Question: I have following query, which I want to optimize.
'''
SELECT
a.household_id household_id,
age_of_youngest_woman,
b.number_of_children,
c.number_of_men,
fertility_cond_prob_number_of_children.cond_prob cond_prob_number_of_children,
fertility_cond_age.cond_prob cond_prob_age,
fertility_cond_prob_number_of_children.cond_prob * fertility_cond_age.cond_prob total_cond_prob,
random() <= (874. / 1703.) is_newborn_male
FROM
(
SELECT household_id, MIN(age) age_of_youngest_woman
FROM person
WHERE
(user_id = 1) and
(gender = 'FEMALE') and
(age >= 18)
GROUP BY household_id
) a
LEFT JOIN
(
SELECT household_id, COUNT(*) number_of_children
FROM person
WHERE
(user_id = 1) and
(gender = 'CHILD')
GROUP BY household_id
) b ON (a.household_id = b.household_id)
LEFT JOIN
(
SELECT household_id, COUNT(*) number_of_men
FROM person
WHERE
(user_id = 1) and
(gender = 'MALE') and
(age >= 18)
GROUP BY household_id
) c ON (a.household_id = c.household_id)
LEFT JOIN fertility_cond_prob_number_of_children ON (fertility_cond_prob_number_of_children.number_of_children = b.number_of_children)
LEFT JOIN fertility_cond_age ON (fertility_cond_age.age = age_of_youngest_woman)
WHERE
(c.number_of_men > 0) and
(random() <= (fertility_cond_prob_number_of_children.cond_prob * fertility_cond_age.cond_prob))
'''
'EXPLAIN ANALYZE' returns following information:
'''
Merge Join (cost=20366.67..853430.69 rows=34797455 width=44) (actual time=1330.609..1641.402 rows=224 loops=1)
Merge Cond: (c.household_id = public.person.household_id)
-> Sort (cost=4806.12..4829.66 rows=9416 width=16) (actual time=492.839..546.397 rows=25098 loops=1)
Sort Key: c.household_id
Sort Method: external merge Disk: 640kB
-> Subquery Scan on c (cost=3972.76..4184.62 rows=9416 width=16) (actual time=232.953..367.689 rows=25259 loops=1)
-> HashAggregate (cost=3972.76..4090.46 rows=9416 width=8) (actual time=232.946..288.922 rows=25259 loops=1)
Filter: (count(*) > 0)
-> Seq Scan on person (cost=0.00..3737.68 rows=31344 width=8) (actual time=7.366..137.853 rows=38497 loops=1)
Filter: ((age >= 18) AND (user_id = 1) AND ((gender)::text = 'MALE'::text))
Rows Removed by Filter: 64856
-> Materialize (cost=15560.55..67482.77 rows=739113 width=44) (actual time=836.591..1049.115 rows=352 loops=1)
-> Merge Join (cost=15560.55..65634.99 rows=739113 width=44) (actual time=836.577..1047.666 rows=352 loops=1)
Merge Cond: (public.person.household_id = b.household_id)
Join Filter: (random() <= (fertility_cond_prob_number_of_children.cond_prob * fertility_cond_age.cond_prob))
Rows Removed by Join Filter: 11054
-> Sort (cost=4728.64..4747.85 rows=7684 width=20) (actual time=451.992..506.614 rows=26755 loops=1)
Sort Key: public.person.household_id
Sort Method: external merge Disk: 888kB
-> Hash Join (cost=3912.57..4232.73 rows=7684 width=20) (actual time=208.538..357.160 rows=26755 loops=1)
Hash Cond: ((min(public.person.age)) = fertility_cond_age.age)
-> HashAggregate (cost=3908.20..4010.65 rows=10245 width=12) (actual time=208.048..263.094 rows=26755 loops=1)
-> Seq Scan on person (cost=0.00..3737.68 rows=34104 width=12) (actual time=1.612..111.773 rows=42369 loops=1)
Filter: ((age >= 18) AND (user_id = 1) AND ((gender)::text = 'FEMALE'::text))
Rows Removed by Filter: 60984
-> Hash (cost=2.50..2.50 rows=150 width=12) (actual time=0.464..0.464 rows=150 loops=1)
Buckets: 1024 Batches: 1 Memory Usage: 6kB
-> Seq Scan on fertility_cond_age (cost=0.00..2.50 rows=150 width=12) (actual time=0.019..0.233 rows=150 loops=1)
-> Materialize (cost=10831.91..11120.48 rows=57715 width=24) (actual time=380.522..455.086 rows=14412 loops=1)
-> Sort (cost=10831.91..10976.20 rows=57715 width=24) (actual time=380.504..411.816 rows=14412 loops=1)
Sort Key: b.household_id
Sort Method: external merge Disk: 480kB
-> Merge Join (cost=4205.69..5081.12 rows=57715 width=24) (actual time=221.294..301.093 rows=14412 loops=1)
Merge Cond: (fertility_cond_prob_number_of_children.number_of_children = b.number_of_children)
-> Sort (cost=135.34..140.19 rows=1940 width=12) (actual time=0.098..0.107 rows=7 loops=1)
Sort Key: fertility_cond_prob_number_of_children.number_of_children
Sort Method: quicksort Memory: 17kB
-> Seq Scan on fertility_cond_prob_number_of_children (cost=0.00..29.40 rows=1940 width=12) (actual time=0.015..0.051 rows=25 loops=1)
-> Sort (cost=4070.35..4085.23 rows=5950 width=16) (actual time=221.176..247.951 rows=14412 loops=1)
Sort Key: b.number_of_children
Sort Method: quicksort Memory: 819kB
-> Subquery Scan on b (cost=3578.32..3697.32 rows=5950 width=16) (actual time=118.096..193.664 rows=14412 loops=1)
-> HashAggregate (cost=3578.32..3637.82 rows=5950 width=8) (actual time=118.090..147.604 rows=14412 loops=1)
-> Seq Scan on person (cost=0.00..3479.30 rows=19806 width=8) (actual time=30.973..70.129 rows=20025 loops=1)
Filter: ((user_id = 1) AND ((gender)::text = 'CHILD'::text))
Rows Removed by Filter: 83328
'''
What can I do in order to improve performance of the query?
I tried to add indices, but this made things (the query runs faster without indices).
:
Query
'''
SELECT
a.household_id household_id,
age_of_youngest_woman,
a.number_of_children,
a.number_of_men,
fertility_cond_prob_number_of_children.cond_prob cond_prob_number_of_children,
fertility_cond_age.cond_prob cond_prob_age,
fertility_cond_prob_number_of_children.cond_prob * fertility_cond_age.cond_prob total_cond_prob,
random() <= (874. / 1703.) is_newborn_male
FROM
(SELECT
household_id,
MIN(CASE WHEN
(gender = 'FEMALE') and
(age >= 18)
THEN age
END) age_of_youngest_woman,
COUNT(CASE WHEN (gender = 'CHILD')
THEN 1
END) number_of_children,
COUNT(CASE WHEN (gender = 'MALE') and
(age >= 18)
THEN 1
END) number_of_men
FROM person
WHERE user_id = 1
GROUP BY household_id) a
JOIN fertility_cond_prob_number_of_children ON (fertility_cond_prob_number_of_children.number_of_children = a.number_of_children)
JOIN fertility_cond_age ON (fertility_cond_age.age = a.age_of_youngest_woman)
WHERE
(a.number_of_men > 0) and
(random() <= (fertility_cond_prob_number_of_children.cond_prob * fertility_cond_age.cond_prob))
'''
has following performance characteristics:
'''
Hash Join (cost=21783.55..21871.65 rows=6 width=44) (actual time=701.418..3042.547 rows=247 loops=1)
Hash Cond: ((min(CASE WHEN (((person.gender)::text = 'FEMALE'::text) AND (person.age >= 18)) THEN person.age ELSE NULL::integer END)) = fertility_cond_age.age)
Join Filter: (random() <= (fertility_cond_prob_number_of_children.cond_prob * fertility_cond_age.cond_prob))
Rows Removed by Join Filter: 18741
-> Nested Loop (cost=21779.17..21866.82 rows=19 width=36) (actual time=696.983..2949.993 rows=25647 loops=1)
Join Filter: ((count(CASE WHEN ((person.gender)::text = 'CHILD'::text) THEN 1 ELSE NULL::integer END)) = fertility_cond_prob_number_of_children.number_of_children)
Rows Removed by Join Filter: 615528
-> Seq Scan on fertility_cond_prob_number_of_children (cost=0.00..29.40 rows=1940 width=12) (actual time=0.007..0.098 rows=25 loops=1)
-> Materialize (cost=21779.17..21779.23 rows=2 width=28) (actual time=27.894..76.814 rows=25647 loops=25)
-> HashAggregate (cost=21779.17..21779.20 rows=2 width=50) (actual time=696.954..764.681 rows=25647 loops=1)
Filter: (count(CASE WHEN (((person.gender)::text = 'MALE'::text) AND (person.age >= 18)) THEN 1 ELSE NULL::integer END) > 0)
Rows Removed by Filter: 8112
-> Seq Scan on person (cost=0.00..21648.46 rows=4357 width=50) (actual time=13.910..343.198 rows=106158 loops=1)
Filter: (user_id = 1)
-> Hash (cost=2.50..2.50 rows=150 width=12) (actual time=0.480..0.480 rows=150 loops=1)
Buckets: 1024 Batches: 1 Memory Usage: 6kB
-> Seq Scan on fertility_cond_age (cost=0.00..2.50 rows=150 width=12) (actual time=0.016..0.235 rows=150 loops=1)
Total runtime: 3045.405 ms
'''

Table definitions:
'''
CREATE TABLE fertility_cond_prob_number_of_children(number_of_children integer, cond_prob double precision);
CREATE TABLE fertility_cond_age(age integer, cond_prob double precision);
CREATE TABLE fertility_households(household_id bigint, user_id bigint, age_of_woman integer, number_of_children integer);
CREATE TABLE person (
id SERIAL,
user_id bigint NOT NULL,
age integer NOT NULL,
monthly_income double precision NOT NULL,
gender character varying(10),
household_id bigint);
'''
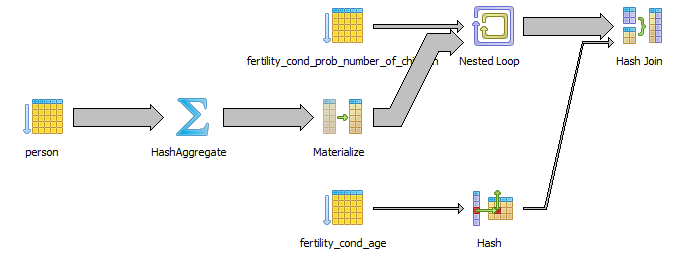
Answer: Try something like this:
'''
SELECT
a.household_id,
a.age_of_youngest_woman,
a.number_of_children,
a.number_of_men,
fertility_cond_prob_number_of_children.cond_prob cond_prob_number_of_children,
fertility_cond_age.cond_prob cond_prob_age,
fertility_cond_prob_number_of_children.cond_prob * fertility_cond_age.cond_prob total_cond_prob,
random() <= (874. / 1703.) is_newborn_male
FROM
(SELECT household_id,
MIN(CASE WHEN (gender = 'FEMALE')
and (age >= 18)
THEN age
END) age_of_youngest_woman,
COUNT(CASE WHEN (gender = 'CHILD')
THEN 1
END) number_of_children,
COUNT(CASE WHEN (gender = 'MALE')
and (age >= 18)
THEN 1
END) number_of_men
FROM person
WHERE user_id = 1
GROUP BY household_id) a
JOIN fertility_cond_prob_number_of_children ON (fertility_cond_prob_number_of_children.number_of_children = a.number_of_children)
JOIN fertility_cond_age ON (fertility_cond_age.age = a.age_of_youngest_woman)
WHERE
(a.number_of_men > 0) and
(random() <= (fertility_cond_prob_number_of_children.cond_prob * fertility_cond_age.cond_prob))
'''
I changed 3 inner table scans to 1 scan using some CASE statements and replaced left joins with simple joins (no difference because of WHERE clause). It should speed up the whole query.
You may need to correct some spelling mistakes before it runs correctly, I haven't tested it.